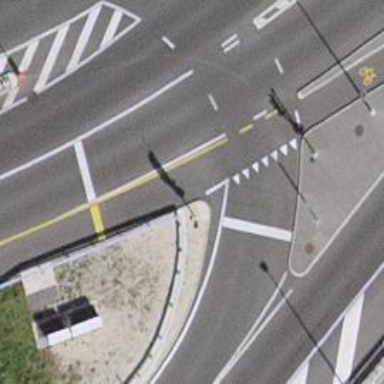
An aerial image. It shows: Road with traffic signals.